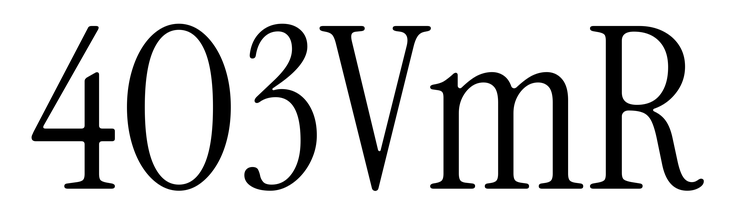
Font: InstrumentSerif-Regular